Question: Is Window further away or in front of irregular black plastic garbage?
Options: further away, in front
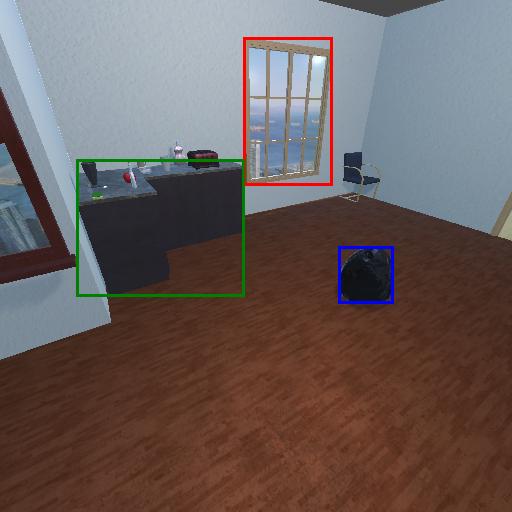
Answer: further away